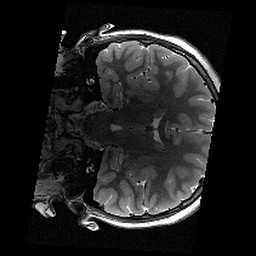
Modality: T2w
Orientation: coronal
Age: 10
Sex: female
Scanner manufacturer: siemens
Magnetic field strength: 3 T
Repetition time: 9.23 s
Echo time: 0.067 s